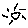
Label: sun